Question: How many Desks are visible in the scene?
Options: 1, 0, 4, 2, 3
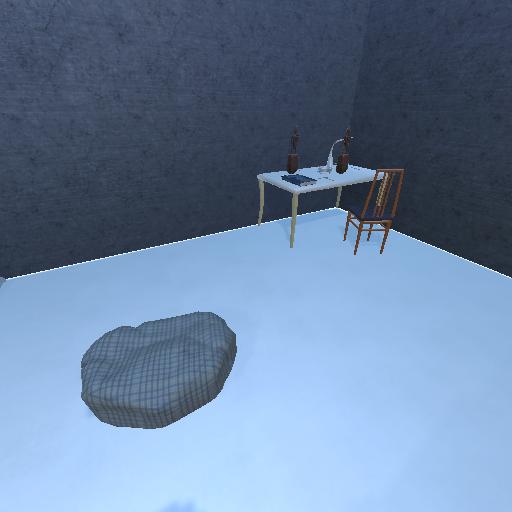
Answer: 1